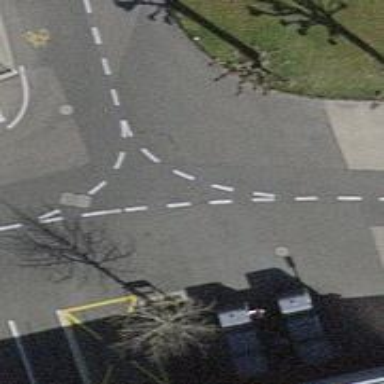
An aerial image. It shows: Mini roundabout on the road.